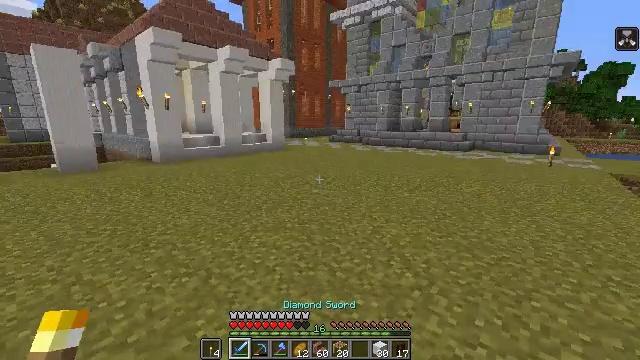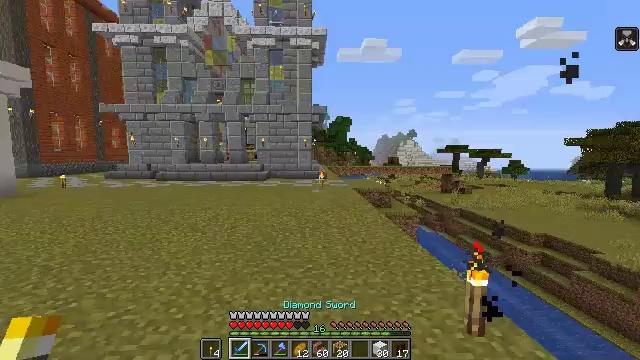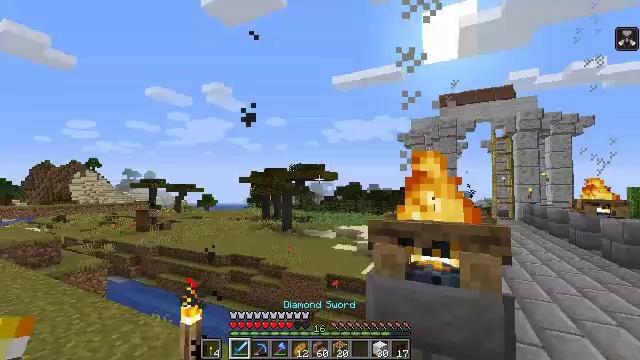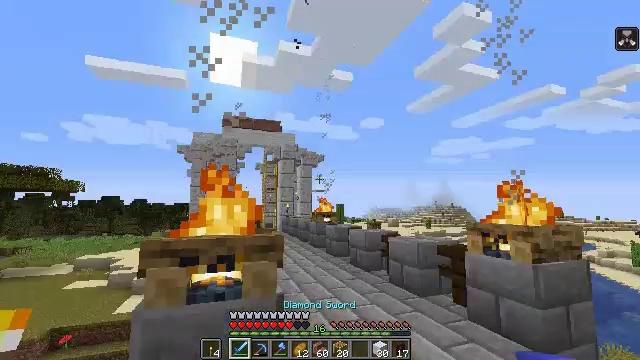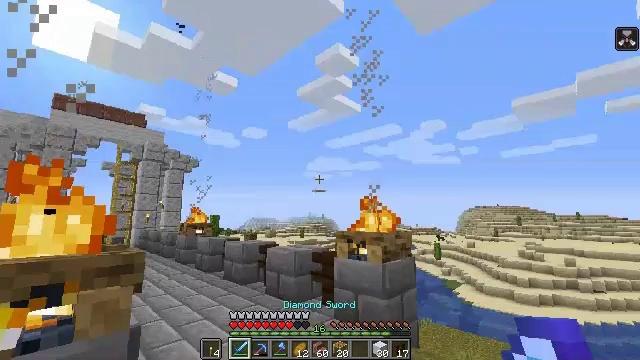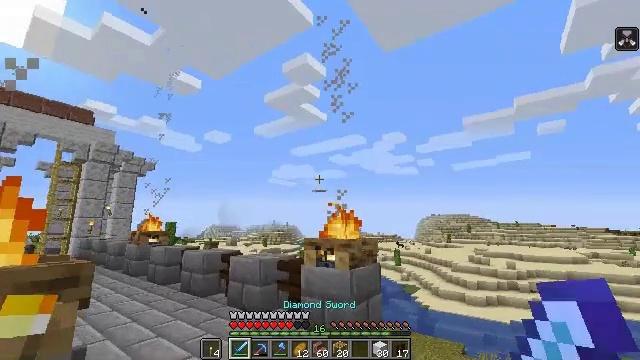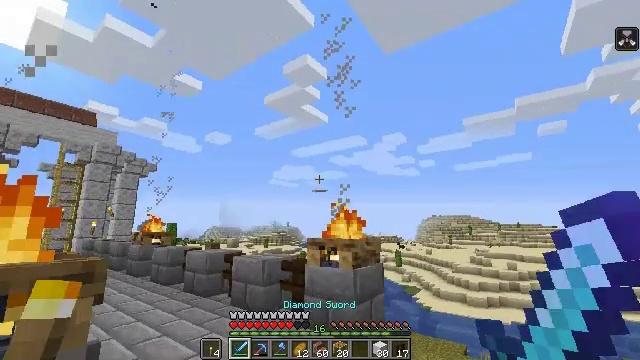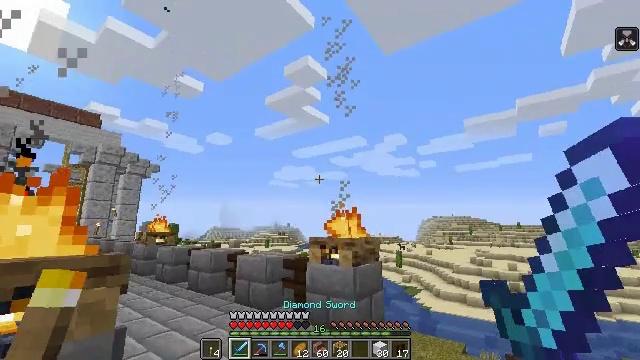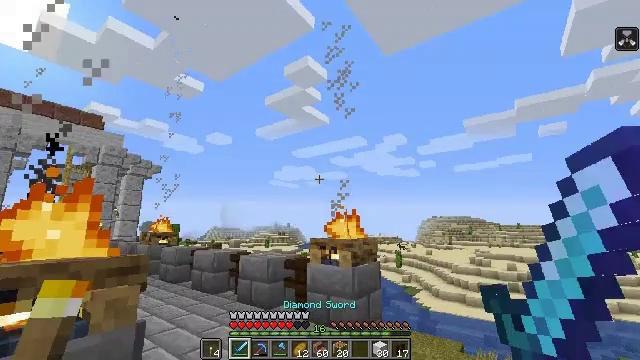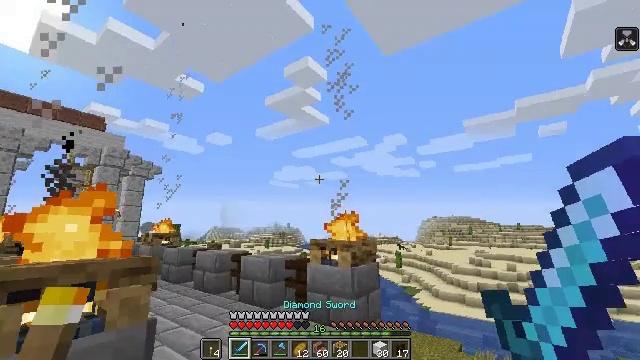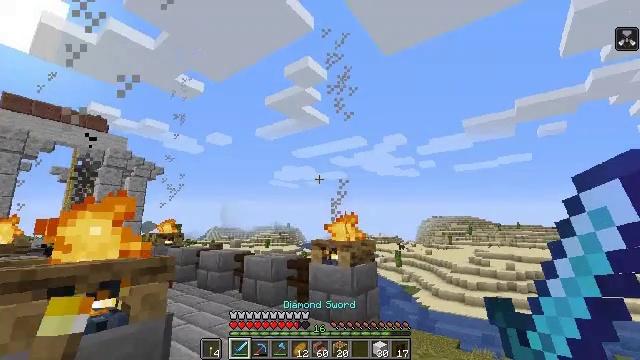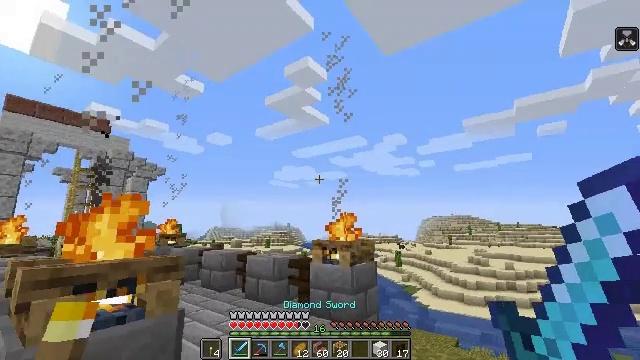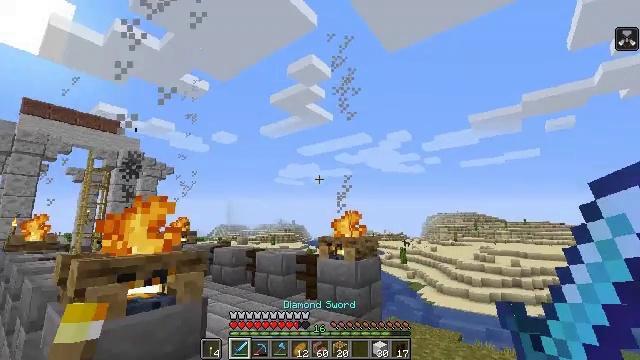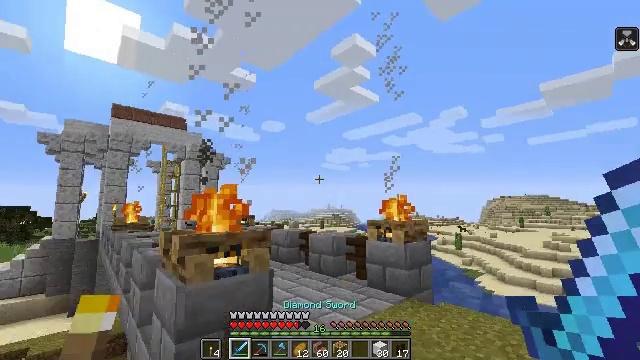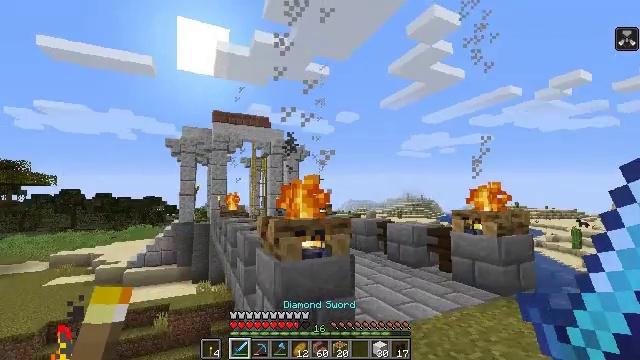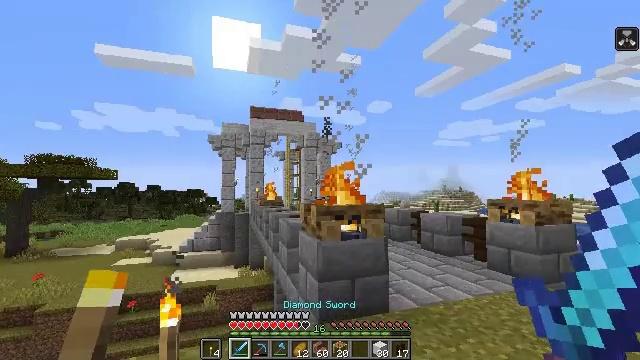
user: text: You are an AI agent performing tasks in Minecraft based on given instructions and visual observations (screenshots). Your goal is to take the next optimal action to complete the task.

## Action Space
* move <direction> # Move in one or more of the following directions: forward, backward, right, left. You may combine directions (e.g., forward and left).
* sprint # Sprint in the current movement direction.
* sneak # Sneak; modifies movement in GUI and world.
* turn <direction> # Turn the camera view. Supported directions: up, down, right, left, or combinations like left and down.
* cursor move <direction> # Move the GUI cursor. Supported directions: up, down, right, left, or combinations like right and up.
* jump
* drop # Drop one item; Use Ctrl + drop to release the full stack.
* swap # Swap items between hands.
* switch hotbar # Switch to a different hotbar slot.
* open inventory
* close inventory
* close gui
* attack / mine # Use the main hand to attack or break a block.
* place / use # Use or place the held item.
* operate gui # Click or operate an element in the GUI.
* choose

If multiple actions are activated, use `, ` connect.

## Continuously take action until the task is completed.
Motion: motion action
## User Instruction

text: Attack the white wool to collect it.
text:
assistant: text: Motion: move forward, turn right and up
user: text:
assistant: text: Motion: move forward, turn right and up
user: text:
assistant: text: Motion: move forward, turn right and up
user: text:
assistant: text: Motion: turn right and up
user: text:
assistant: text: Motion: turn right and up
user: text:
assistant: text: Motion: move back
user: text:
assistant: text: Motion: move back
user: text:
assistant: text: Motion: move back
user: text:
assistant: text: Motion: move back
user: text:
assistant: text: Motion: move back
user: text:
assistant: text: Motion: move back
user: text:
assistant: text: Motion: move back, turn left
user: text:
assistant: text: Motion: move back, turn left and down
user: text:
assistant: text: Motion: move back, turn left and down
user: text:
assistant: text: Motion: move back, turn left and down
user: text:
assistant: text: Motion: move back
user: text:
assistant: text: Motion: move back
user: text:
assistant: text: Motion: move back
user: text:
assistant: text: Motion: move back
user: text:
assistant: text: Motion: move back
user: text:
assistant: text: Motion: move back
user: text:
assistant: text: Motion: move back
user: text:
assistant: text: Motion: move back
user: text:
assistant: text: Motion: move back
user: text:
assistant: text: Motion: move back
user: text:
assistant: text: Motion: move back
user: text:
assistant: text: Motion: move back
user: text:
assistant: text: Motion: move back
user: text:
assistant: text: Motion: move back
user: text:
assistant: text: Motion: move back